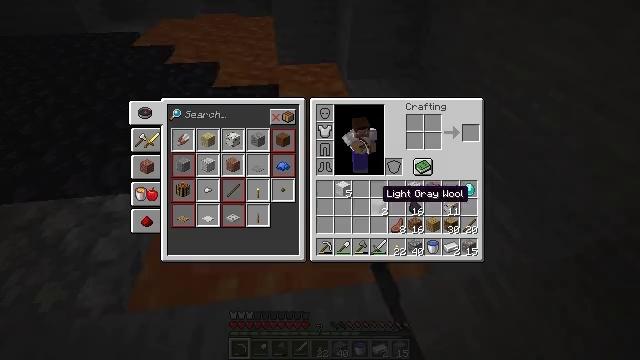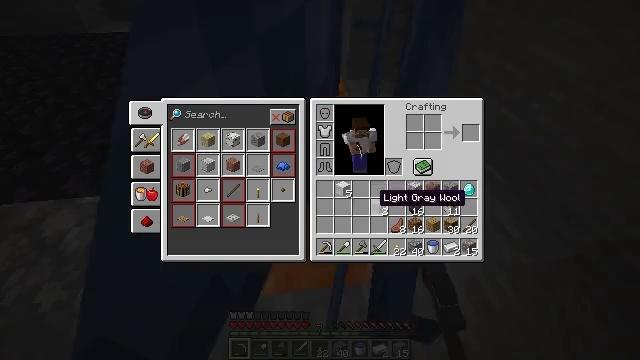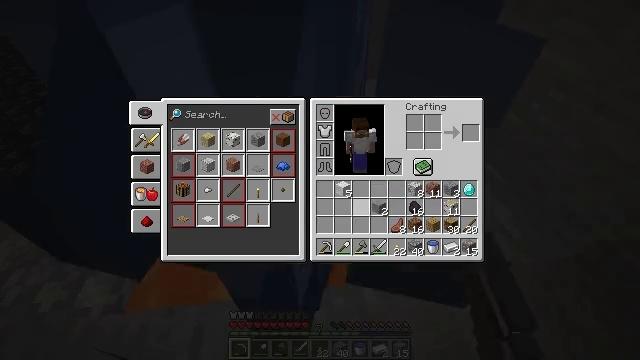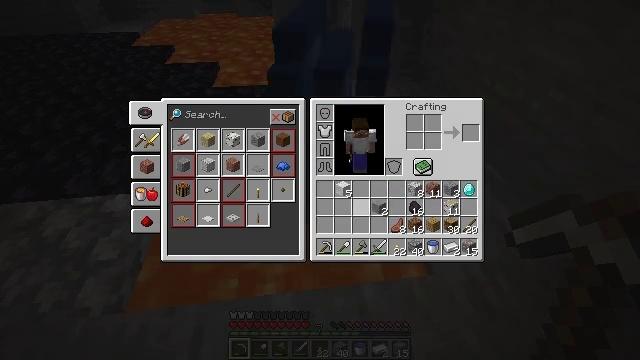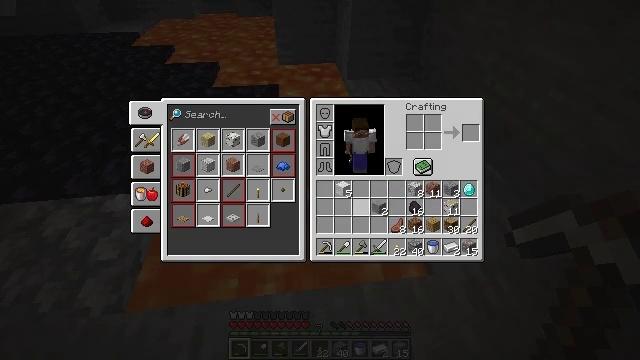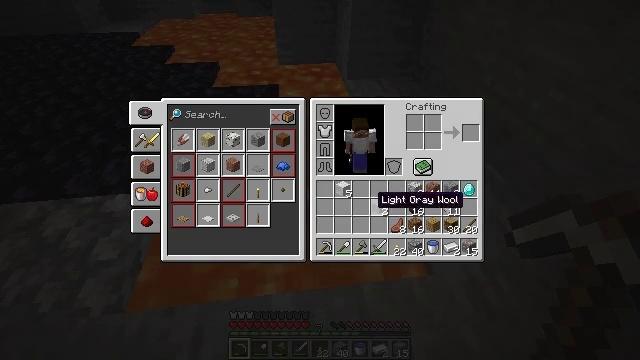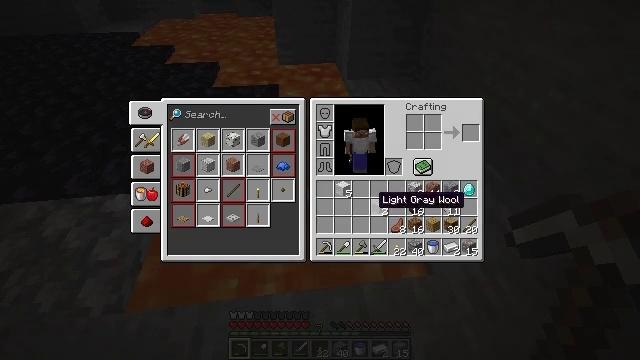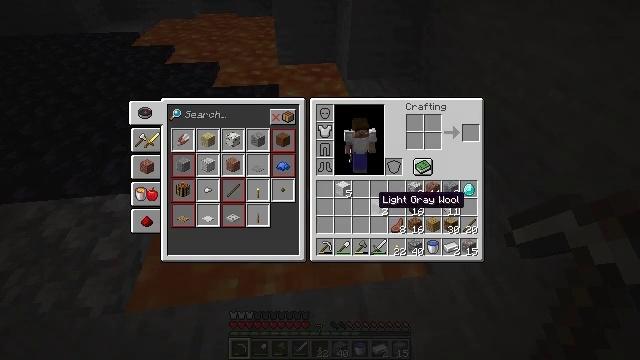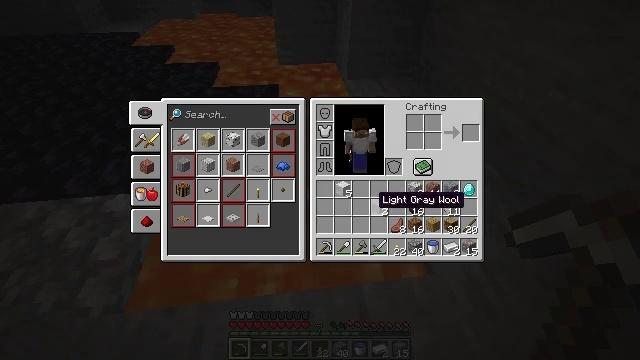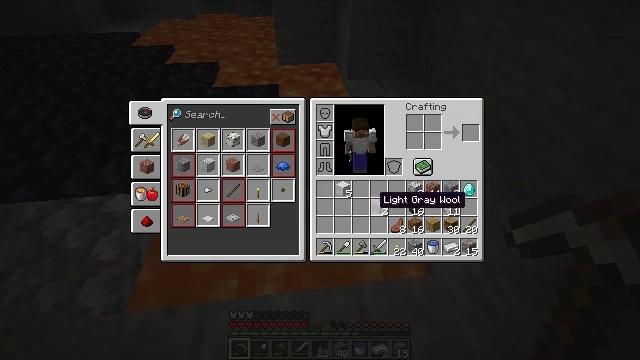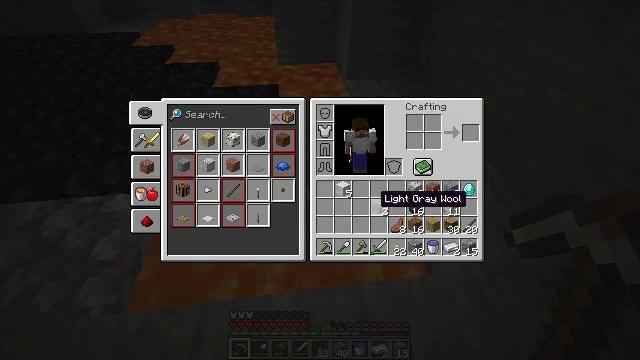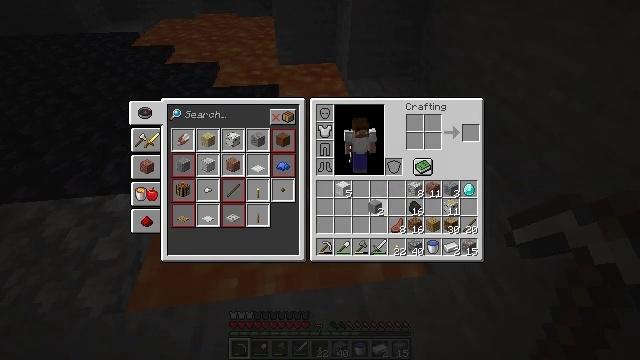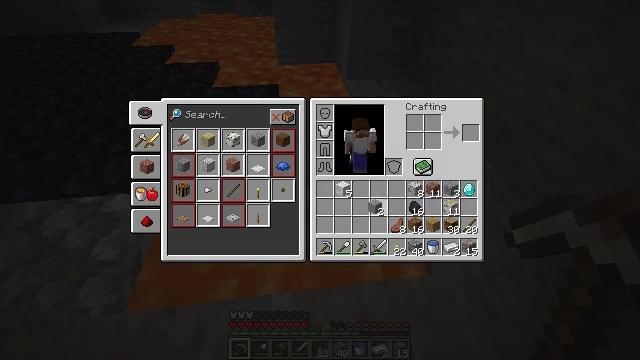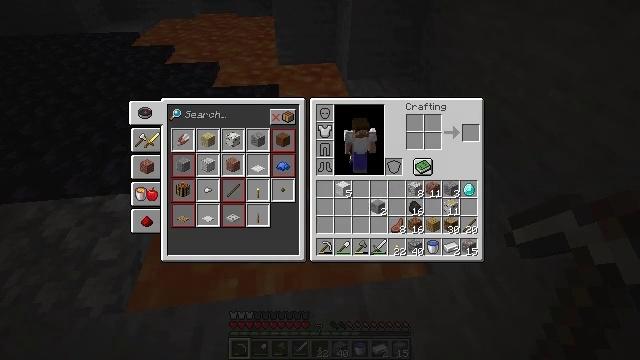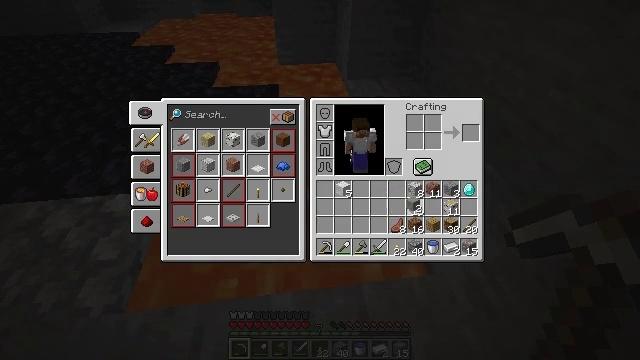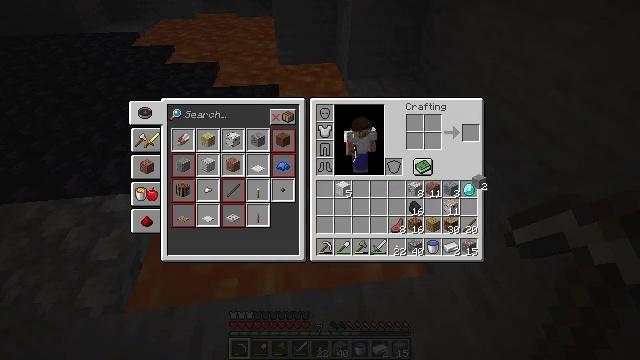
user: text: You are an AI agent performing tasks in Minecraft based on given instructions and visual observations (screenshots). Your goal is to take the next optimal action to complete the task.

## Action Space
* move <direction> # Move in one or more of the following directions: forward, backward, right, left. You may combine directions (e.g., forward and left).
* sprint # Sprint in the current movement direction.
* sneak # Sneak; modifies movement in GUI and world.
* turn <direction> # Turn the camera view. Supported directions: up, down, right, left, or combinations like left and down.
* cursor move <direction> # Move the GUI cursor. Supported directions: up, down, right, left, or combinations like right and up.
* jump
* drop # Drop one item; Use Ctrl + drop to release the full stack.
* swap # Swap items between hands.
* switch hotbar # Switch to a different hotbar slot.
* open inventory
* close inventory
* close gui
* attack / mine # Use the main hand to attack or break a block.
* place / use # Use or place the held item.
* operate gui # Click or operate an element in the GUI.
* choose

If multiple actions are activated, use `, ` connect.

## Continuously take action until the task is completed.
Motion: motion action
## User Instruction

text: Remove a light gray wool block from your inventory.
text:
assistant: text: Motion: open gui
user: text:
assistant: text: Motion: no_op
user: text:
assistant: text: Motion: no_op
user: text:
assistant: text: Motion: no_op
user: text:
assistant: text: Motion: no_op
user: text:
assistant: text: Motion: no_op
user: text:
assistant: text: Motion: no_op
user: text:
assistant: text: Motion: no_op
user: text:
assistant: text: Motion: no_op
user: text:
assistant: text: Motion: no_op
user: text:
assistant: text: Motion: operate gui
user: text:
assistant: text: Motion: operate gui
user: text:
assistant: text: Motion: operate gui
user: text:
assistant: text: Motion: cursor move right, operate gui
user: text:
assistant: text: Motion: cursor move right and up
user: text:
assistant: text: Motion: cursor move right and up
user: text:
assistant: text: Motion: cursor move right
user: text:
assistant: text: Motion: operate gui
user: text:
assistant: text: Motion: operate gui
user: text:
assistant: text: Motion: operate gui
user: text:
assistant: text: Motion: no_op
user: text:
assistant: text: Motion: no_op
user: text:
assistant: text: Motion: no_op
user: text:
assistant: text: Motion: no_op
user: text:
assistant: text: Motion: no_op
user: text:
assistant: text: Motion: no_op